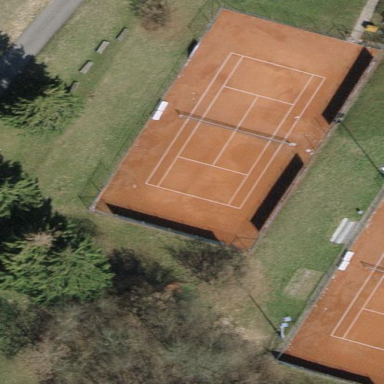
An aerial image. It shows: Tennis court in leisure pitch.